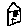
Label: house